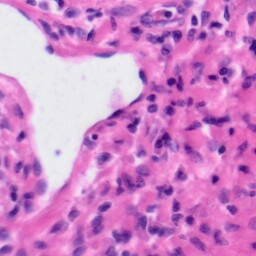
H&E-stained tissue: Tonsil